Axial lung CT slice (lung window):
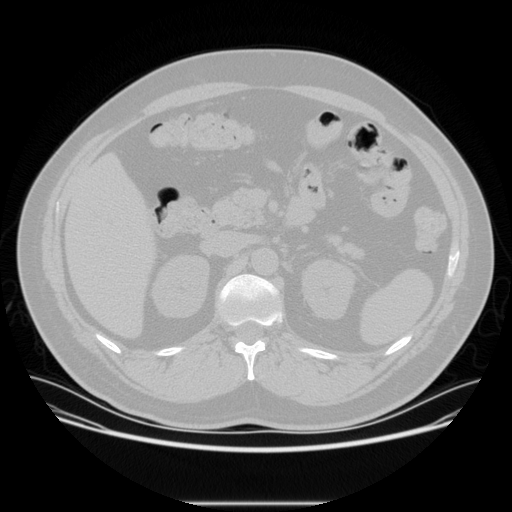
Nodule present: no